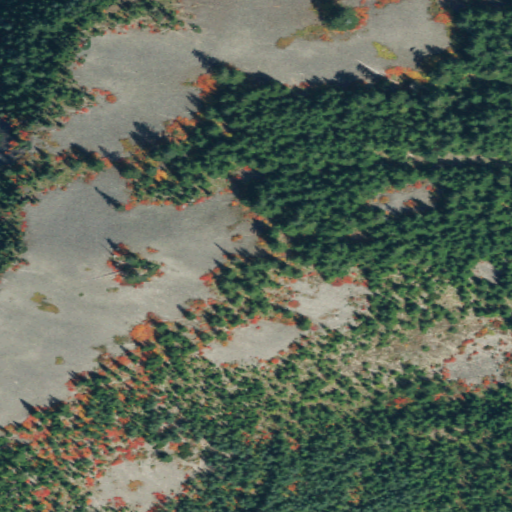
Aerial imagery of mountain in Washington named Rooster Comb Mountain containing evergreen forest, grassland, and shrub